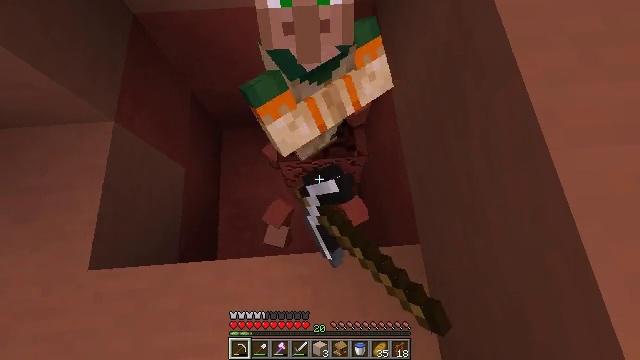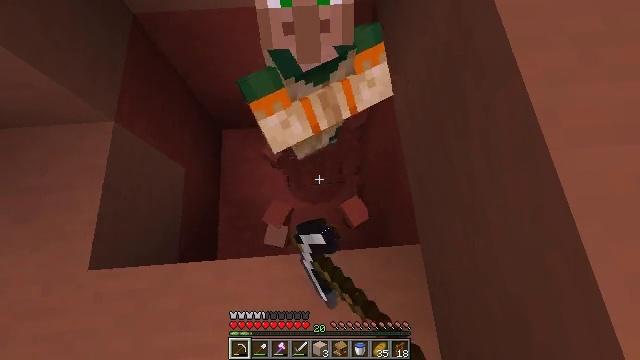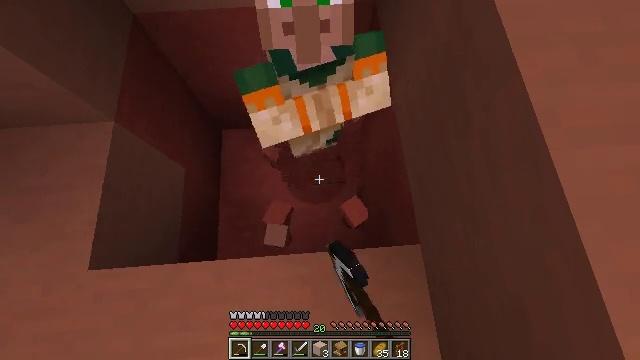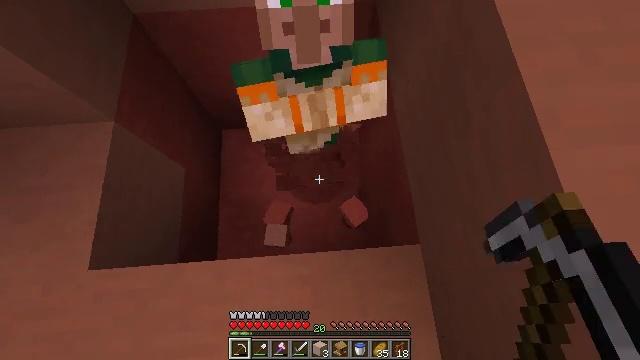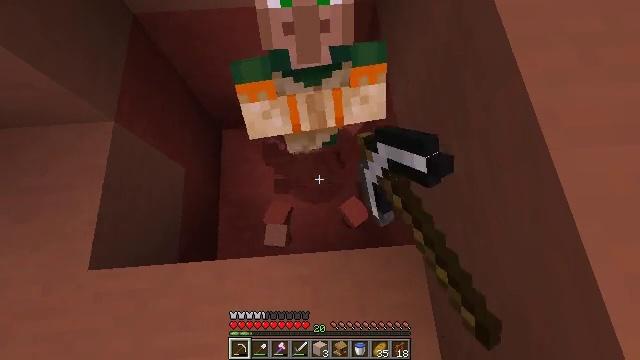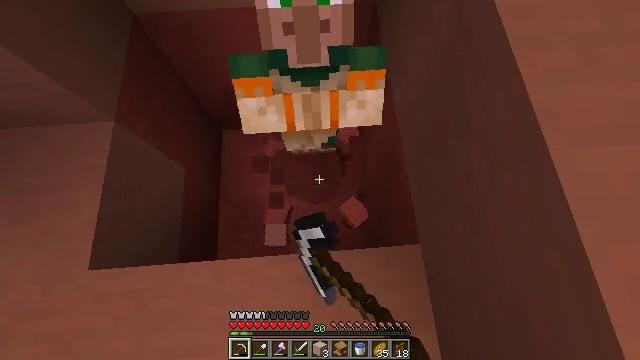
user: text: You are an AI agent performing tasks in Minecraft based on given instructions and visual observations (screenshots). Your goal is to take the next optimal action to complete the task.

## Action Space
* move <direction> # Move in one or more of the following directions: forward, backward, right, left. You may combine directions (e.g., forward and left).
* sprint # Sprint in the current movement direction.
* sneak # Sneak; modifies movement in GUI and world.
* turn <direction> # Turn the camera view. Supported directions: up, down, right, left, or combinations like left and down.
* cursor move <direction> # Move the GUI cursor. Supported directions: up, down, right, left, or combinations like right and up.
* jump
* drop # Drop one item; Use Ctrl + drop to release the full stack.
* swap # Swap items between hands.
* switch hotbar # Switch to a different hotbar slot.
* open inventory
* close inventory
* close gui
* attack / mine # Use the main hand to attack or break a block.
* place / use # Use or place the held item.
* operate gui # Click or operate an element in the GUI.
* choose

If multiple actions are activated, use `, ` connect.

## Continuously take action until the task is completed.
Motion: motion action
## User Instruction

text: Mine red terracotta from a structure.
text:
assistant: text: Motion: attack / mine
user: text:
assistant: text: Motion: attack / mine
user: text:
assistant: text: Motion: attack / mine
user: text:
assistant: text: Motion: attack / mine
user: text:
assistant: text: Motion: attack / mine
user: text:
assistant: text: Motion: attack / mine